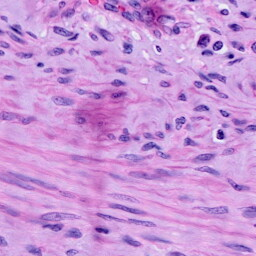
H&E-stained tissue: Cervix